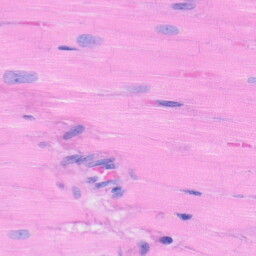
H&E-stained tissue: Heart